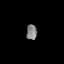
Tissue: skin
Cell type: Epithelial cells
Senescence score: 0.2727
Nuclear area (px): 155
Mean DAPI intensity: 131.877